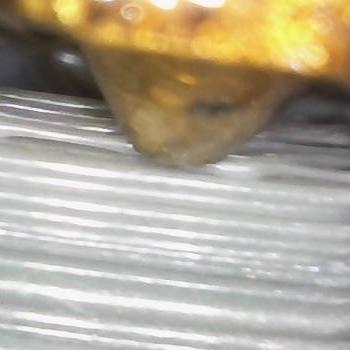
Flow rate: 48%